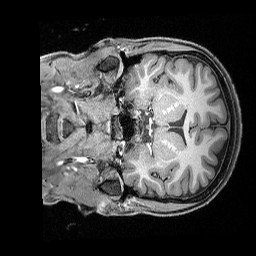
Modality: T1w
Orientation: coronal
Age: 24
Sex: female
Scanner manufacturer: siemens
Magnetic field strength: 3 T
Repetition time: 2.3 s
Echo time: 0.00324 s